Field crop: tomato
Growth stage: 1
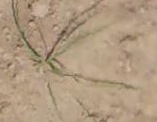
Species: cyperus